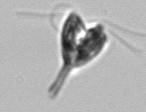
Label: Pyramimonas_longicauda